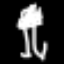
Label: palm tree